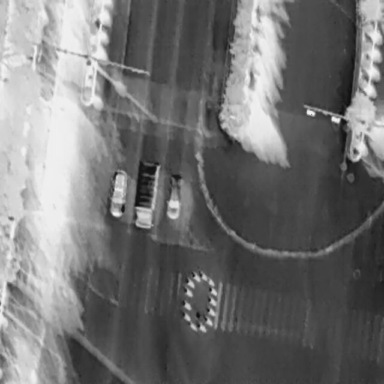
There are three objects shown in the infrared image, including two Cars, and an OtherVehicle.